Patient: sex F, age 58
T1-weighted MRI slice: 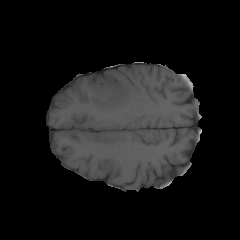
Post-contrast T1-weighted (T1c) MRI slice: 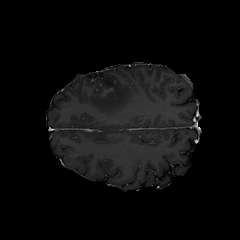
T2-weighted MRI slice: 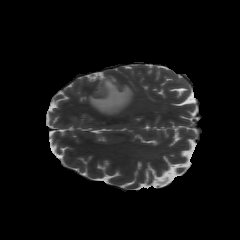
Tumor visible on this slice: yes
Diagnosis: Glioblastoma, IDH-wildtype
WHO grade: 4